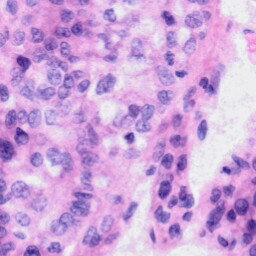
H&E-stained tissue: Liver